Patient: sex M, age 44
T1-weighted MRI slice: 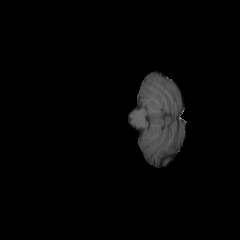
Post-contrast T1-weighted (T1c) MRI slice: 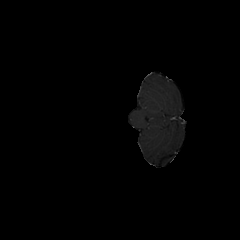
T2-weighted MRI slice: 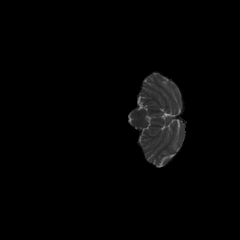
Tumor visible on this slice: no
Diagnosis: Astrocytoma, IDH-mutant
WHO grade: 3